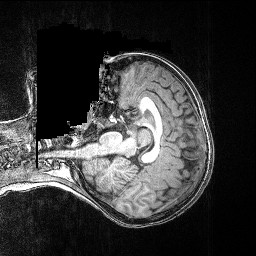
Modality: T1w
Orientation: axial